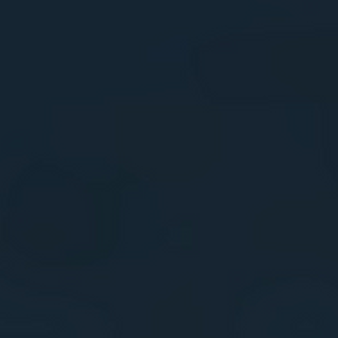
Label: other